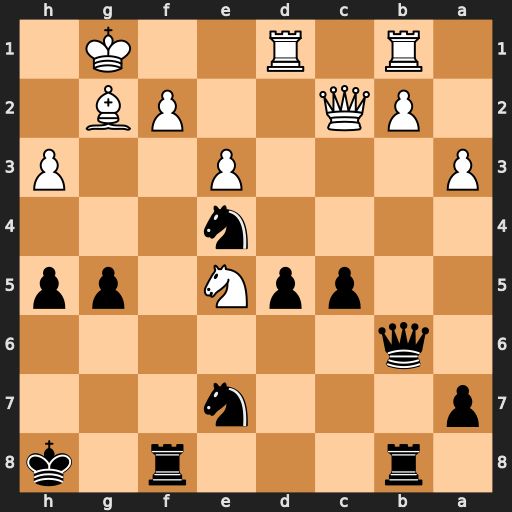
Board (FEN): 1r3r1k/p3n3/1q6/2ppN1pp/4n3/P3P2P/1PQ2PB1/1R1R2K1
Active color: b
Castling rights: -
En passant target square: -
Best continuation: Rxf2 Qxf2 Nxf2